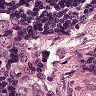
Metastatic tissue present: yes